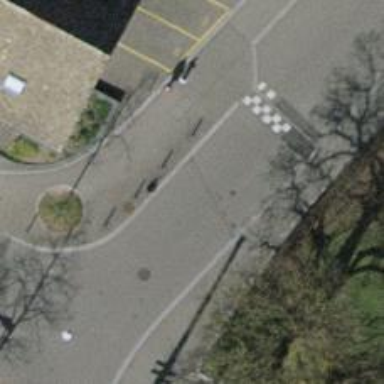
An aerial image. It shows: Unmarked crossing with traffic calming table on the road.